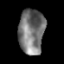
Tissue: lung
Cell type: T cells
Senescence score: 0.2243
Nuclear area (px): 1140
Mean DAPI intensity: 117.818